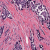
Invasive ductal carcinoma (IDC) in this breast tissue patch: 1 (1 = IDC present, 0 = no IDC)